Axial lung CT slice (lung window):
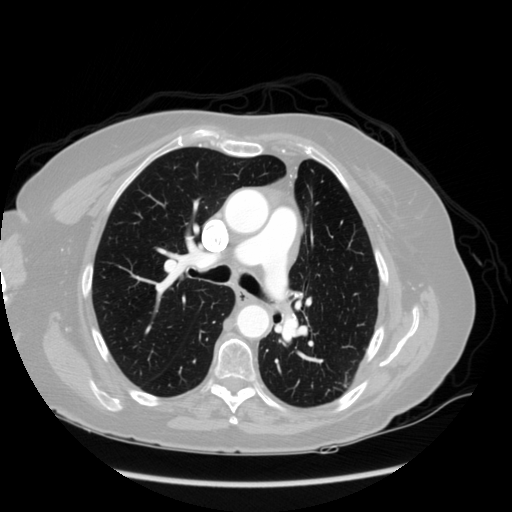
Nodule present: no